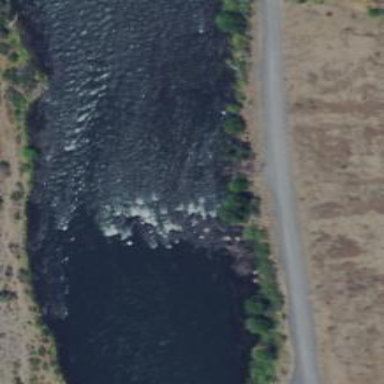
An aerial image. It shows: Scene featuring rapids in waterway.